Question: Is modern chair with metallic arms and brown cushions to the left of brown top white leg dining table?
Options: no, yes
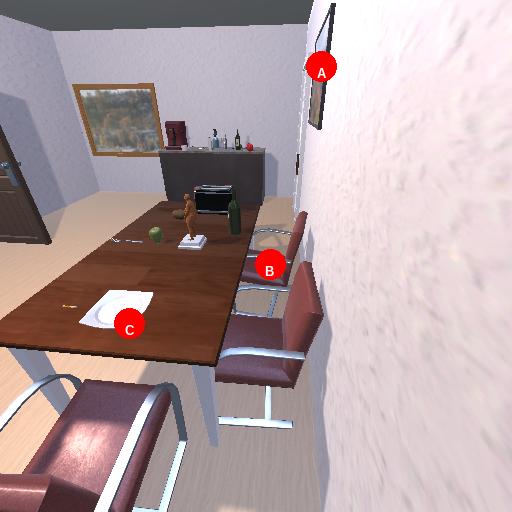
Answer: no